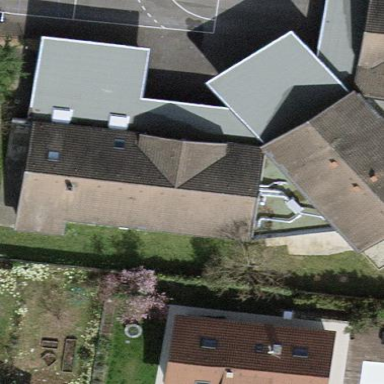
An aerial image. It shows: Part of building.